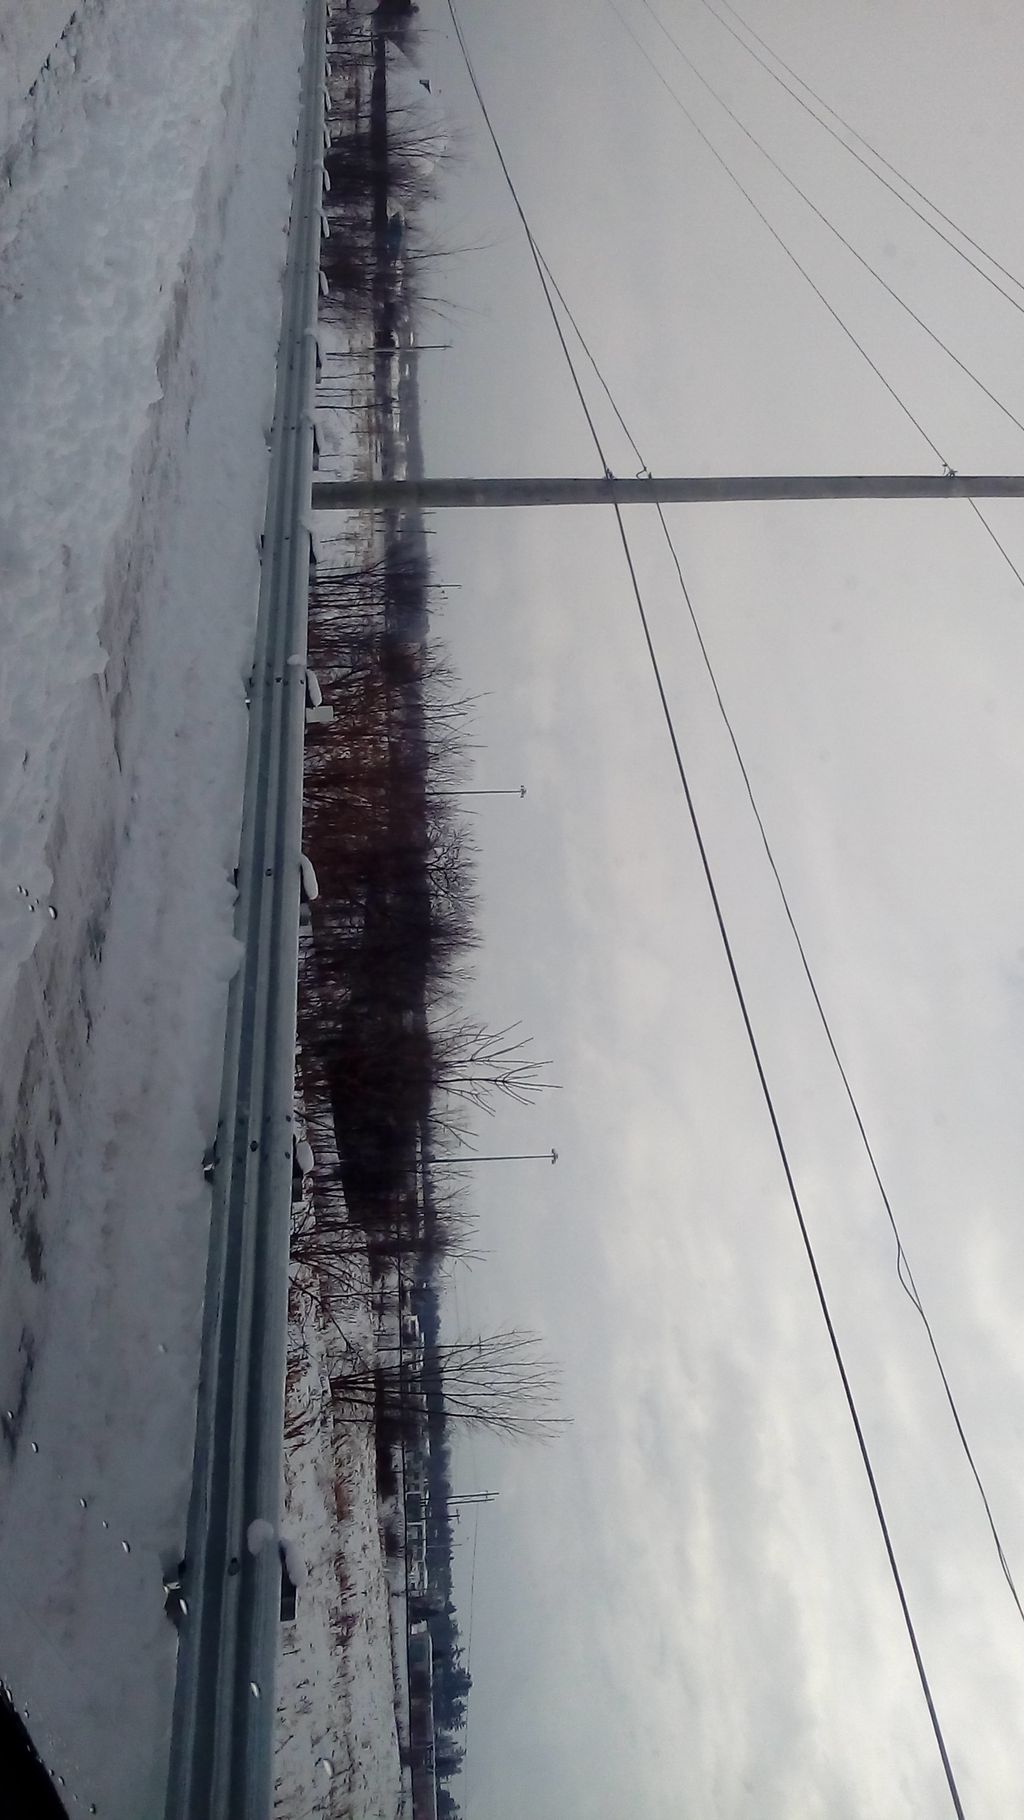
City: ottawa-gatineau